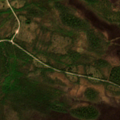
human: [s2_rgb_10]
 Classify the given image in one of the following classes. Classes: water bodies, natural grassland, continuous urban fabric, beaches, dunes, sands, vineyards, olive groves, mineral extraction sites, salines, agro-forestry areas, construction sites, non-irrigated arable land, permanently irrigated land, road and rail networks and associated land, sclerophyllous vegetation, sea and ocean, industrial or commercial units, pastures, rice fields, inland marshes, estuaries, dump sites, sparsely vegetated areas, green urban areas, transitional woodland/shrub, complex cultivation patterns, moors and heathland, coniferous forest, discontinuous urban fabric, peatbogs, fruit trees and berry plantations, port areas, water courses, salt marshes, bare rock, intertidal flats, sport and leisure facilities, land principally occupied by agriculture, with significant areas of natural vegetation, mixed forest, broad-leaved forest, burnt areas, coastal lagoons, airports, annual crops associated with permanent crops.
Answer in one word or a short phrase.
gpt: coniferous forest, transitional woodland/shrub, peatbogs